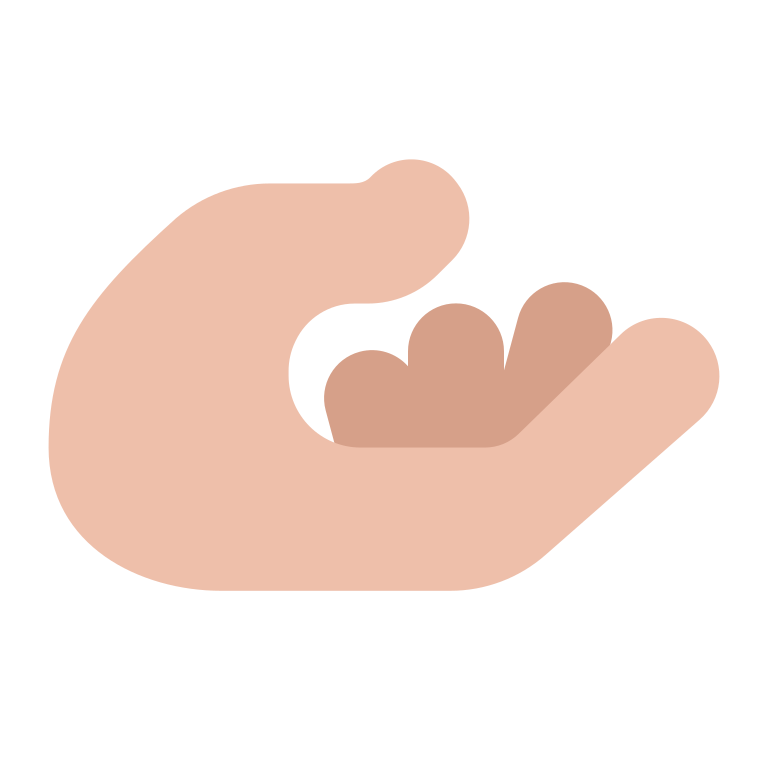
palm up hand flat  light